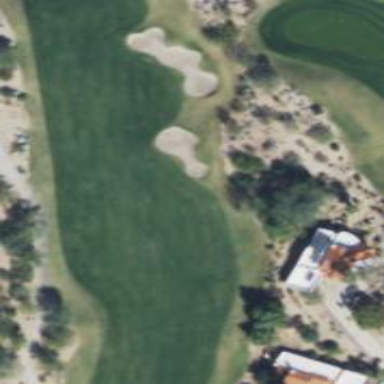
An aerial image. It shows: View of golf hole.